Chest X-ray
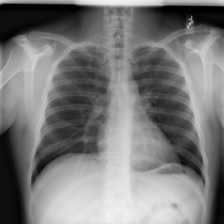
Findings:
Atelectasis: negative
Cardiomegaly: negative
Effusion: negative
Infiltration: negative
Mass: negative
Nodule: negative
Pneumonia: negative
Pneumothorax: negative
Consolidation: negative
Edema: negative
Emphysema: negative
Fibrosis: negative
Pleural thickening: negative
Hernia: negative